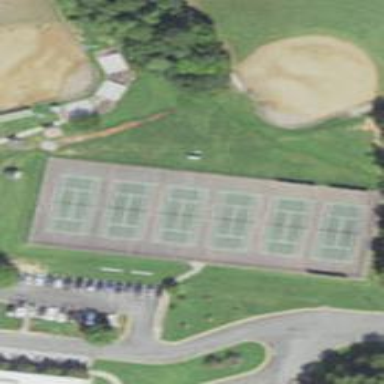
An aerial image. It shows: Tennis court in leisure pitch.